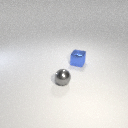
small gray metal sphere to the left of small blue metal cube